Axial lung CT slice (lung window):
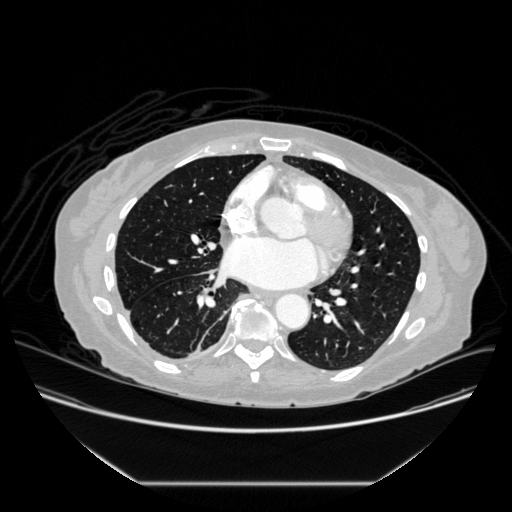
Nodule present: no